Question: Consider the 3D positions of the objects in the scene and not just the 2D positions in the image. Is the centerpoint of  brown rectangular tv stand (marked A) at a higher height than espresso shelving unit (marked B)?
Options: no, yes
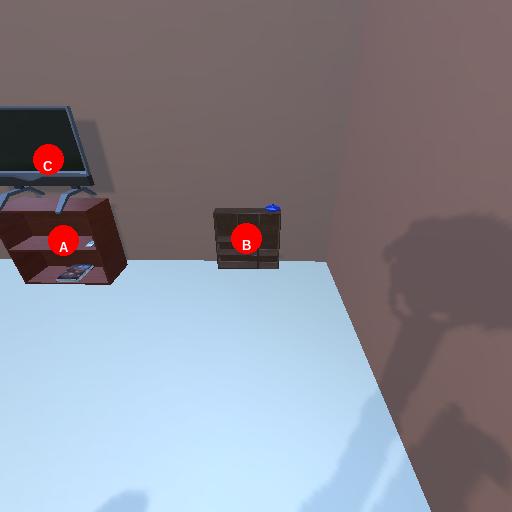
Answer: no